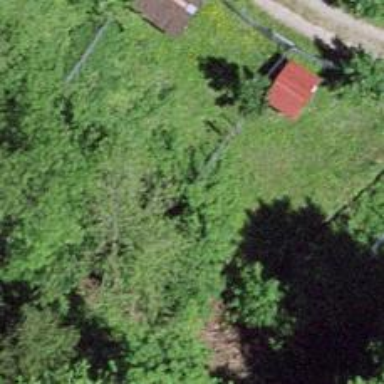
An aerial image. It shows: Fence is in the image.